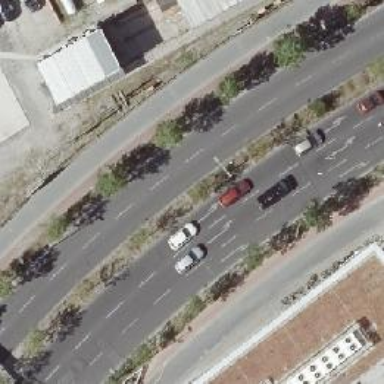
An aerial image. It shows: Primary highway with asphalt surface. There is cycle track on the right.